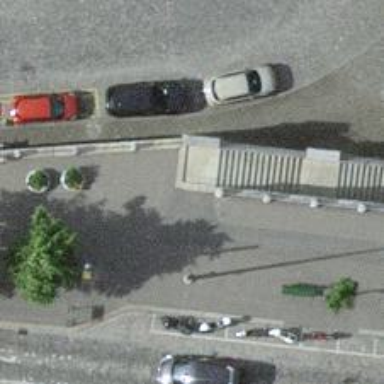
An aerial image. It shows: Stone steps forming road.